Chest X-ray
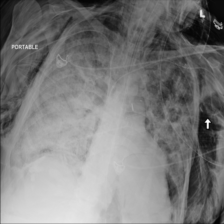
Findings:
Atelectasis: negative
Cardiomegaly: negative
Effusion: negative
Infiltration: negative
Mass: negative
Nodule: negative
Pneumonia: negative
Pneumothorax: positive
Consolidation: negative
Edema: negative
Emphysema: negative
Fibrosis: negative
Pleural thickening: negative
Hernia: negative